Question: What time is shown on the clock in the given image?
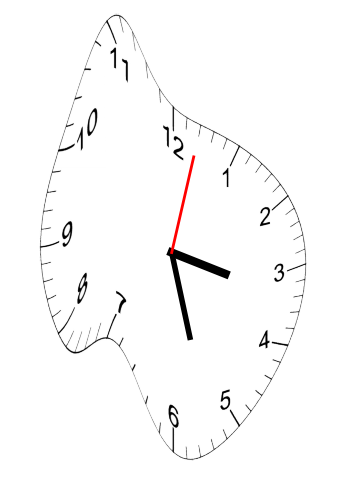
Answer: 03:27:02